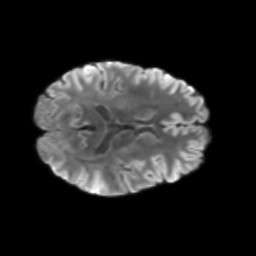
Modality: T2w
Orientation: axial
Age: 35
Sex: female
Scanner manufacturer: siemens
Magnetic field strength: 3 T
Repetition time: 3.23 s
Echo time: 0.0892 s